Field crop: maize
Growth stage: 1
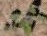
Species: chenopodium